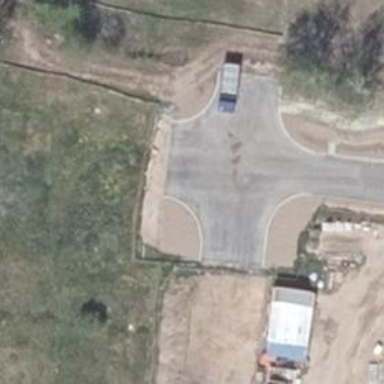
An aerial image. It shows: Turning circle on the road.